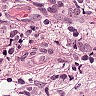
Metastatic tissue present: yes